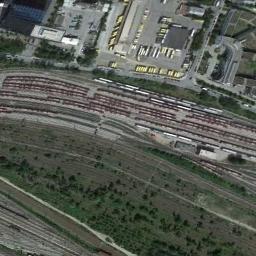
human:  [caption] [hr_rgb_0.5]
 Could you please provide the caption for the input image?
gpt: The railway is next to the grass and houses .

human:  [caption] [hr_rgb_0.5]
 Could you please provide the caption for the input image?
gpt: These railways are between the clearing and a industrial area and lots of trains are on the railways .

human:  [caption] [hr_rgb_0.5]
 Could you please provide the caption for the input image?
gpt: Several buildings of different shapes are beside the railway .

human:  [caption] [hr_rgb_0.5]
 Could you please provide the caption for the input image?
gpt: There are dozens of parallel railway lines here .

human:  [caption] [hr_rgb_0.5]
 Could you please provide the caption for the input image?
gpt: There are some buildings and a green meadow beside the railway .